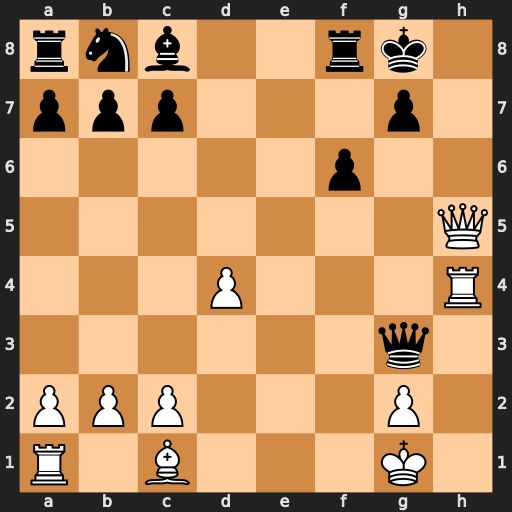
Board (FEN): rnb2rk1/ppp3p1/5p2/7Q/3P3R/6q1/PPP3P1/R1B3K1
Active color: w
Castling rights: -
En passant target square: -
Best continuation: Bf4 Qxh4 Qxh4